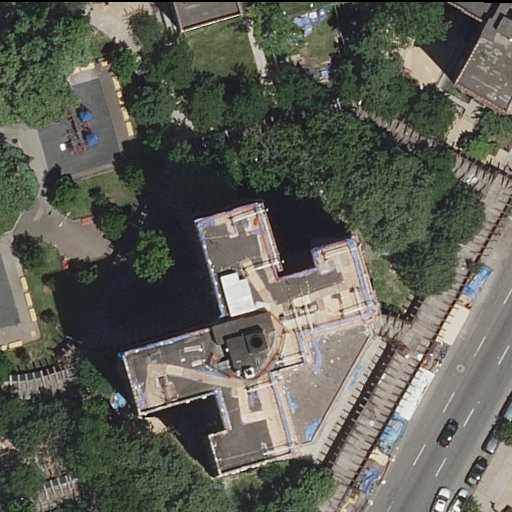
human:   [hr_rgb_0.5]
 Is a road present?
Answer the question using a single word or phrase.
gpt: yes

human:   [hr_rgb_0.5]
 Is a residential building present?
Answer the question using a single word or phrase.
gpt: yes

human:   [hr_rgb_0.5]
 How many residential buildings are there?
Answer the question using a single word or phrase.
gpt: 3

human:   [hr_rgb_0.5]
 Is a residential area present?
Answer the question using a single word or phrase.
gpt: yes

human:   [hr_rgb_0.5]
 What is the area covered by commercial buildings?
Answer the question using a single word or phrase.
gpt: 0m2

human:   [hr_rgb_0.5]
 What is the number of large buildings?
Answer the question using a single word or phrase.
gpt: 1

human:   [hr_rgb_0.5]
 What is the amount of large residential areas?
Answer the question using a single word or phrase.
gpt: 1

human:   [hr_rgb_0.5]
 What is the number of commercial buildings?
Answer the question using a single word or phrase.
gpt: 0

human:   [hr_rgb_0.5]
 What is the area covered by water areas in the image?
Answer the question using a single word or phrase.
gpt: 0m2

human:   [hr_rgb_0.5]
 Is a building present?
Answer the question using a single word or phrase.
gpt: yes

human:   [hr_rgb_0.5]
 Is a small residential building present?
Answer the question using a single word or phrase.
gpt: yes

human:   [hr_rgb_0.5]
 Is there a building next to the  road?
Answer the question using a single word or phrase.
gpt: yes

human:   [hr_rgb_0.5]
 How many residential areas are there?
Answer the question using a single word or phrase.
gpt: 1

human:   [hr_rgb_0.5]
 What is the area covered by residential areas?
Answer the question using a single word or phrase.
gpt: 10638m2

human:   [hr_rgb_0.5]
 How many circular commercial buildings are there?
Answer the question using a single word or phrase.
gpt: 0

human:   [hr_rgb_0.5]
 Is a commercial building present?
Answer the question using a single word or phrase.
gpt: no

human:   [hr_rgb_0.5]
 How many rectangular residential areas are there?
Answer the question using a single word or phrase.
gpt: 1

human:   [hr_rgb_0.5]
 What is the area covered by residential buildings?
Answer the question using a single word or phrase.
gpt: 1604m2

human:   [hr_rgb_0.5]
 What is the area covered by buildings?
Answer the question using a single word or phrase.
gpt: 1604m2

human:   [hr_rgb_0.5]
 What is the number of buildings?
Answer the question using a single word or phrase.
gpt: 3

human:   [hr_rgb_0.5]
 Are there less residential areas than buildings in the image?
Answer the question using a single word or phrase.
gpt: yes

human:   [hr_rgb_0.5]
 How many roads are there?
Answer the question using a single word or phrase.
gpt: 1

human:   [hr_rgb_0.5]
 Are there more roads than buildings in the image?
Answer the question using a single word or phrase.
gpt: no

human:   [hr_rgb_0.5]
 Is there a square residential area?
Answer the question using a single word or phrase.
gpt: no

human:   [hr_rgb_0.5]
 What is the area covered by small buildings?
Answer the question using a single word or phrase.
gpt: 56m2

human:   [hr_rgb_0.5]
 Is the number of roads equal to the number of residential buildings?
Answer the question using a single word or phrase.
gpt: no

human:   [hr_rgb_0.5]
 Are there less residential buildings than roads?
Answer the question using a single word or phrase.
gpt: no

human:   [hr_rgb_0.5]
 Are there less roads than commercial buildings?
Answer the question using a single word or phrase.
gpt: no

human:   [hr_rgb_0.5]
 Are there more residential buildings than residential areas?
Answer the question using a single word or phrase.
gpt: yes

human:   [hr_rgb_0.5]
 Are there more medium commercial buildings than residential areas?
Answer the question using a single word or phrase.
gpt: no

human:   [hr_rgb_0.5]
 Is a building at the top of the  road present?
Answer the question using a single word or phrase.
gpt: yes

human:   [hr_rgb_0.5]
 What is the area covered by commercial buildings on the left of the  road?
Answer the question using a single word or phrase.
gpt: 0m2

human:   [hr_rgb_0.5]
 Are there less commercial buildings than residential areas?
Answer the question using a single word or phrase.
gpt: yes

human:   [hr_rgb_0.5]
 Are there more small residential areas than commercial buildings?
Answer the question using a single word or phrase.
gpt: no

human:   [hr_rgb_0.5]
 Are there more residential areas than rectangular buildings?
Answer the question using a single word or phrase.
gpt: no

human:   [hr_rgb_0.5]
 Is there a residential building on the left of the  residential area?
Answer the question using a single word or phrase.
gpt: yes

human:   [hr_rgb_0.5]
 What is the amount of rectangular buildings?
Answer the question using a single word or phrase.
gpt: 2

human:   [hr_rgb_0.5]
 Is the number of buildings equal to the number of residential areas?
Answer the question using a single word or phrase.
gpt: no

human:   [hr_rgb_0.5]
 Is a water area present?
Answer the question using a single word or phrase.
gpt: no

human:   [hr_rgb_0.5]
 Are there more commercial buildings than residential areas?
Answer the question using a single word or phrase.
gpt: no

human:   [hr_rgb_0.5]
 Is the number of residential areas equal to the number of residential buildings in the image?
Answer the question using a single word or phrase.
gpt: no

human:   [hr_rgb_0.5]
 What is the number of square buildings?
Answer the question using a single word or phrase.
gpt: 0

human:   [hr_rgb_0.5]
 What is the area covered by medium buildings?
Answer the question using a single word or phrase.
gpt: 166m2

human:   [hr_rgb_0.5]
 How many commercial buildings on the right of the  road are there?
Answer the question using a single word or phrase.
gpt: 0

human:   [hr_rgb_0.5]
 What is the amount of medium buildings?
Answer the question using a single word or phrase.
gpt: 1

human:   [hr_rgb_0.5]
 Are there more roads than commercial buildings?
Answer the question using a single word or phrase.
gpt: yes

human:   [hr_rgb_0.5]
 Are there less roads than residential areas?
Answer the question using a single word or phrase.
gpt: no

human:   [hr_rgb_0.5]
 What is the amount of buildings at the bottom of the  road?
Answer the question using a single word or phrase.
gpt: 0

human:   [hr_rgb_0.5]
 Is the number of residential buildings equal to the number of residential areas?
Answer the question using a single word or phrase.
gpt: no

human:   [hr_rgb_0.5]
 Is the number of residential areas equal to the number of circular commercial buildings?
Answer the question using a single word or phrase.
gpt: no

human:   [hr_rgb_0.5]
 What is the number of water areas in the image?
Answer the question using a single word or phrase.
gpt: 0

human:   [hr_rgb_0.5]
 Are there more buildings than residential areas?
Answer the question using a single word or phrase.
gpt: yes

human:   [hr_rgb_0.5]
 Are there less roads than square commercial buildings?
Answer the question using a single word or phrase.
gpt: no

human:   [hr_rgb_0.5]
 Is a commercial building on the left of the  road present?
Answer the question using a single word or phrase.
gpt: no

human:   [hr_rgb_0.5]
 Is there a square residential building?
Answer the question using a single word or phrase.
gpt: no

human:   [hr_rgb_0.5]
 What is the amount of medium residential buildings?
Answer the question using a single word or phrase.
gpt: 1

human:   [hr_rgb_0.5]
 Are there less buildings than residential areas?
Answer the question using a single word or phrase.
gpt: no

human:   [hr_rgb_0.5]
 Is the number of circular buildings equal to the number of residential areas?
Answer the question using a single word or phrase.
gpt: no

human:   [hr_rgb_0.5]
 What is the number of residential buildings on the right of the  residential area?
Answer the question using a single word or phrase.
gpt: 1

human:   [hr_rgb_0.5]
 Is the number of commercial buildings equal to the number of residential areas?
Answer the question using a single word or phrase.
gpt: no

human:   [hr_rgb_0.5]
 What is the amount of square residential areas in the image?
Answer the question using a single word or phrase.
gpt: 0

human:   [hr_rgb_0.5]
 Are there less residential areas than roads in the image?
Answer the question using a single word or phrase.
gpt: no

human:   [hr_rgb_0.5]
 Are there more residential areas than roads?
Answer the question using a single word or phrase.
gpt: no

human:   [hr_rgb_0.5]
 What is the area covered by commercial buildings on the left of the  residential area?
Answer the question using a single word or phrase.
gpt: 0m2